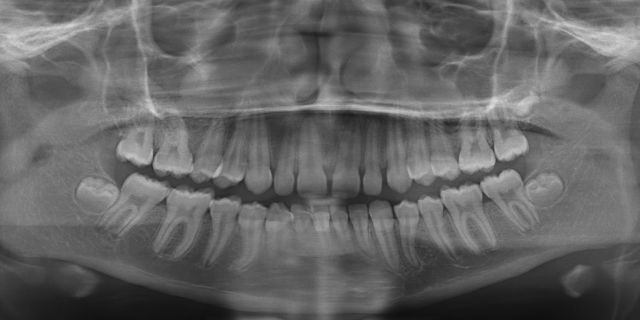
adult